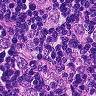
Metastatic tissue present: yes